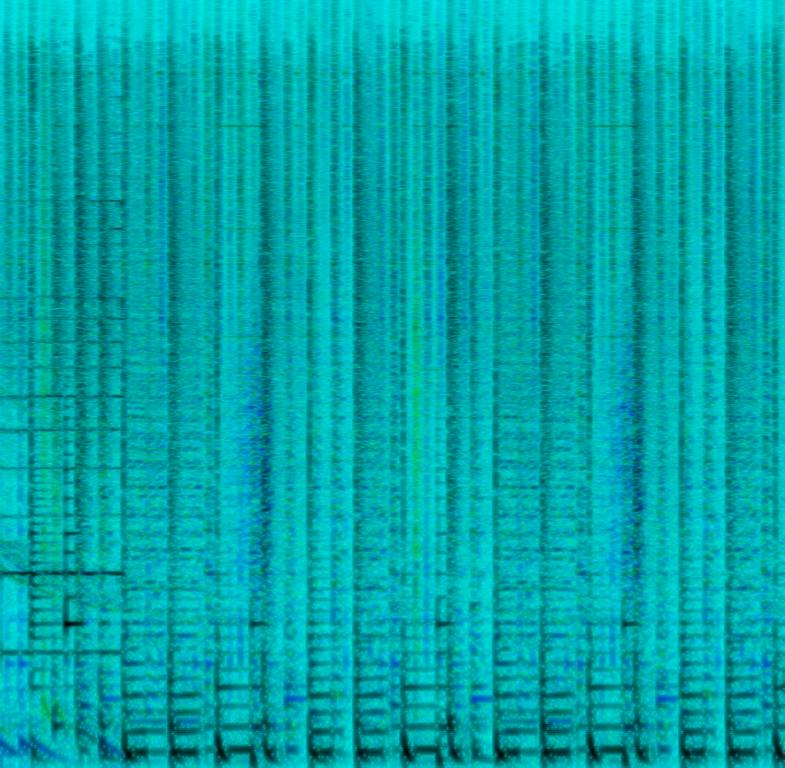
A female singer sings this cool dance melody. The song is medium-fast tempo with a cool dance groove, percussive bass line, steady dance rhythm, keyboard accompaniment and various percussion hits. The song is groovy and proper electronic dance music hit,